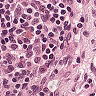
Metastatic tissue present: no